Aerial crown-view tile of a tropical tree (Barro Colorado Island, Panama), acquired 20250414:
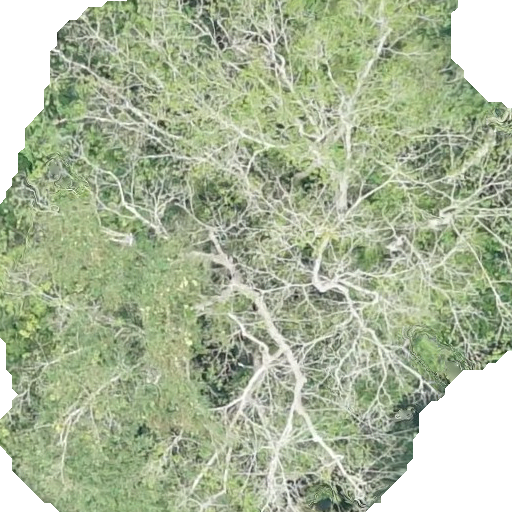
Species: Hura crepitans
GBIF accepted scientific name: Hura crepitans
Crown area: 415.0 m²